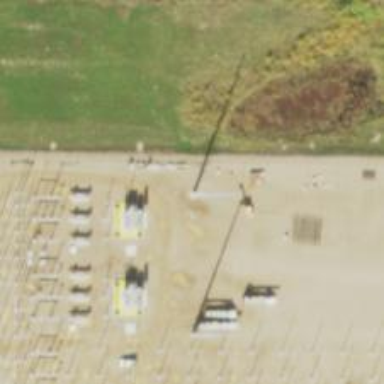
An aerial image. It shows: Mast used for lightning protection.